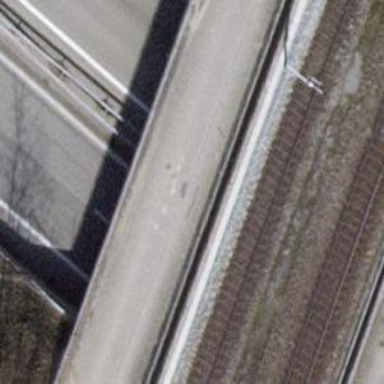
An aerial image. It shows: Bridge over electrified railway with contact lines.